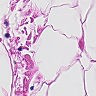
Metastatic tissue present: no